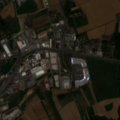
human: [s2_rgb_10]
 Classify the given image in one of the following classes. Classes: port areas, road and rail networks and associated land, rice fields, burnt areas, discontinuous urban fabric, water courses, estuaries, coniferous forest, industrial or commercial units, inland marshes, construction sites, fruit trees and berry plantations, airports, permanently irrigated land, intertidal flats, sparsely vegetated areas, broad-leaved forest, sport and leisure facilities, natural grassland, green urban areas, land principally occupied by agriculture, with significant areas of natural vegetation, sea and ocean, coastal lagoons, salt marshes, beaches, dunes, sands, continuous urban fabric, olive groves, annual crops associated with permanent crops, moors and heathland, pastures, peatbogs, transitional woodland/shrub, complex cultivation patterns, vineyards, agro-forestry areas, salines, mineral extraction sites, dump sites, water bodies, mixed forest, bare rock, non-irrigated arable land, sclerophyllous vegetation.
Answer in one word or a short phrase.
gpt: discontinuous urban fabric, industrial or commercial units, non-irrigated arable land